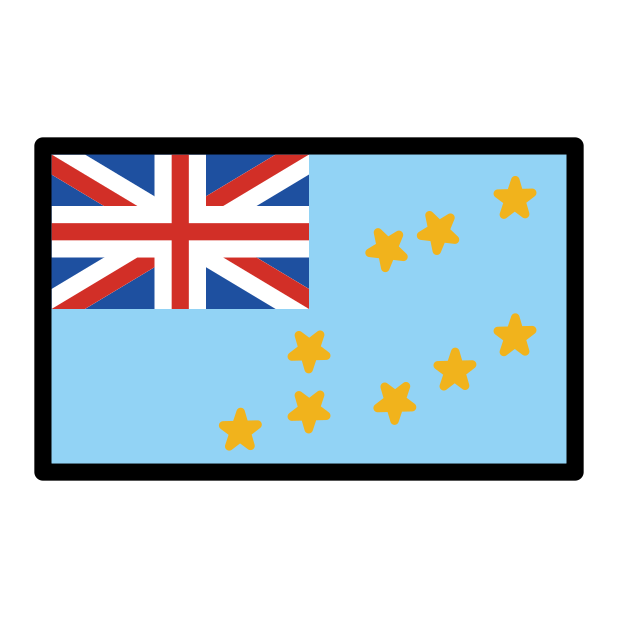
flag: Tuvalu